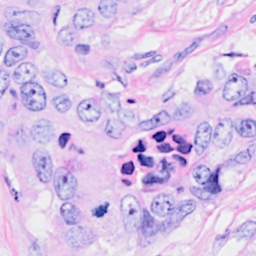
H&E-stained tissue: Breast